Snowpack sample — Buffalo Mountain, Silverthorne, Colorado, USA (2/22/26, 2:02 PM MST)
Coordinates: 39.622, -106.113
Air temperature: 33 °F
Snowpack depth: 63 cm
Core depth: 10 cm
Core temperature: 32 °F
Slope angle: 11°, slope face: 116°
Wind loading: low
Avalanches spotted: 0
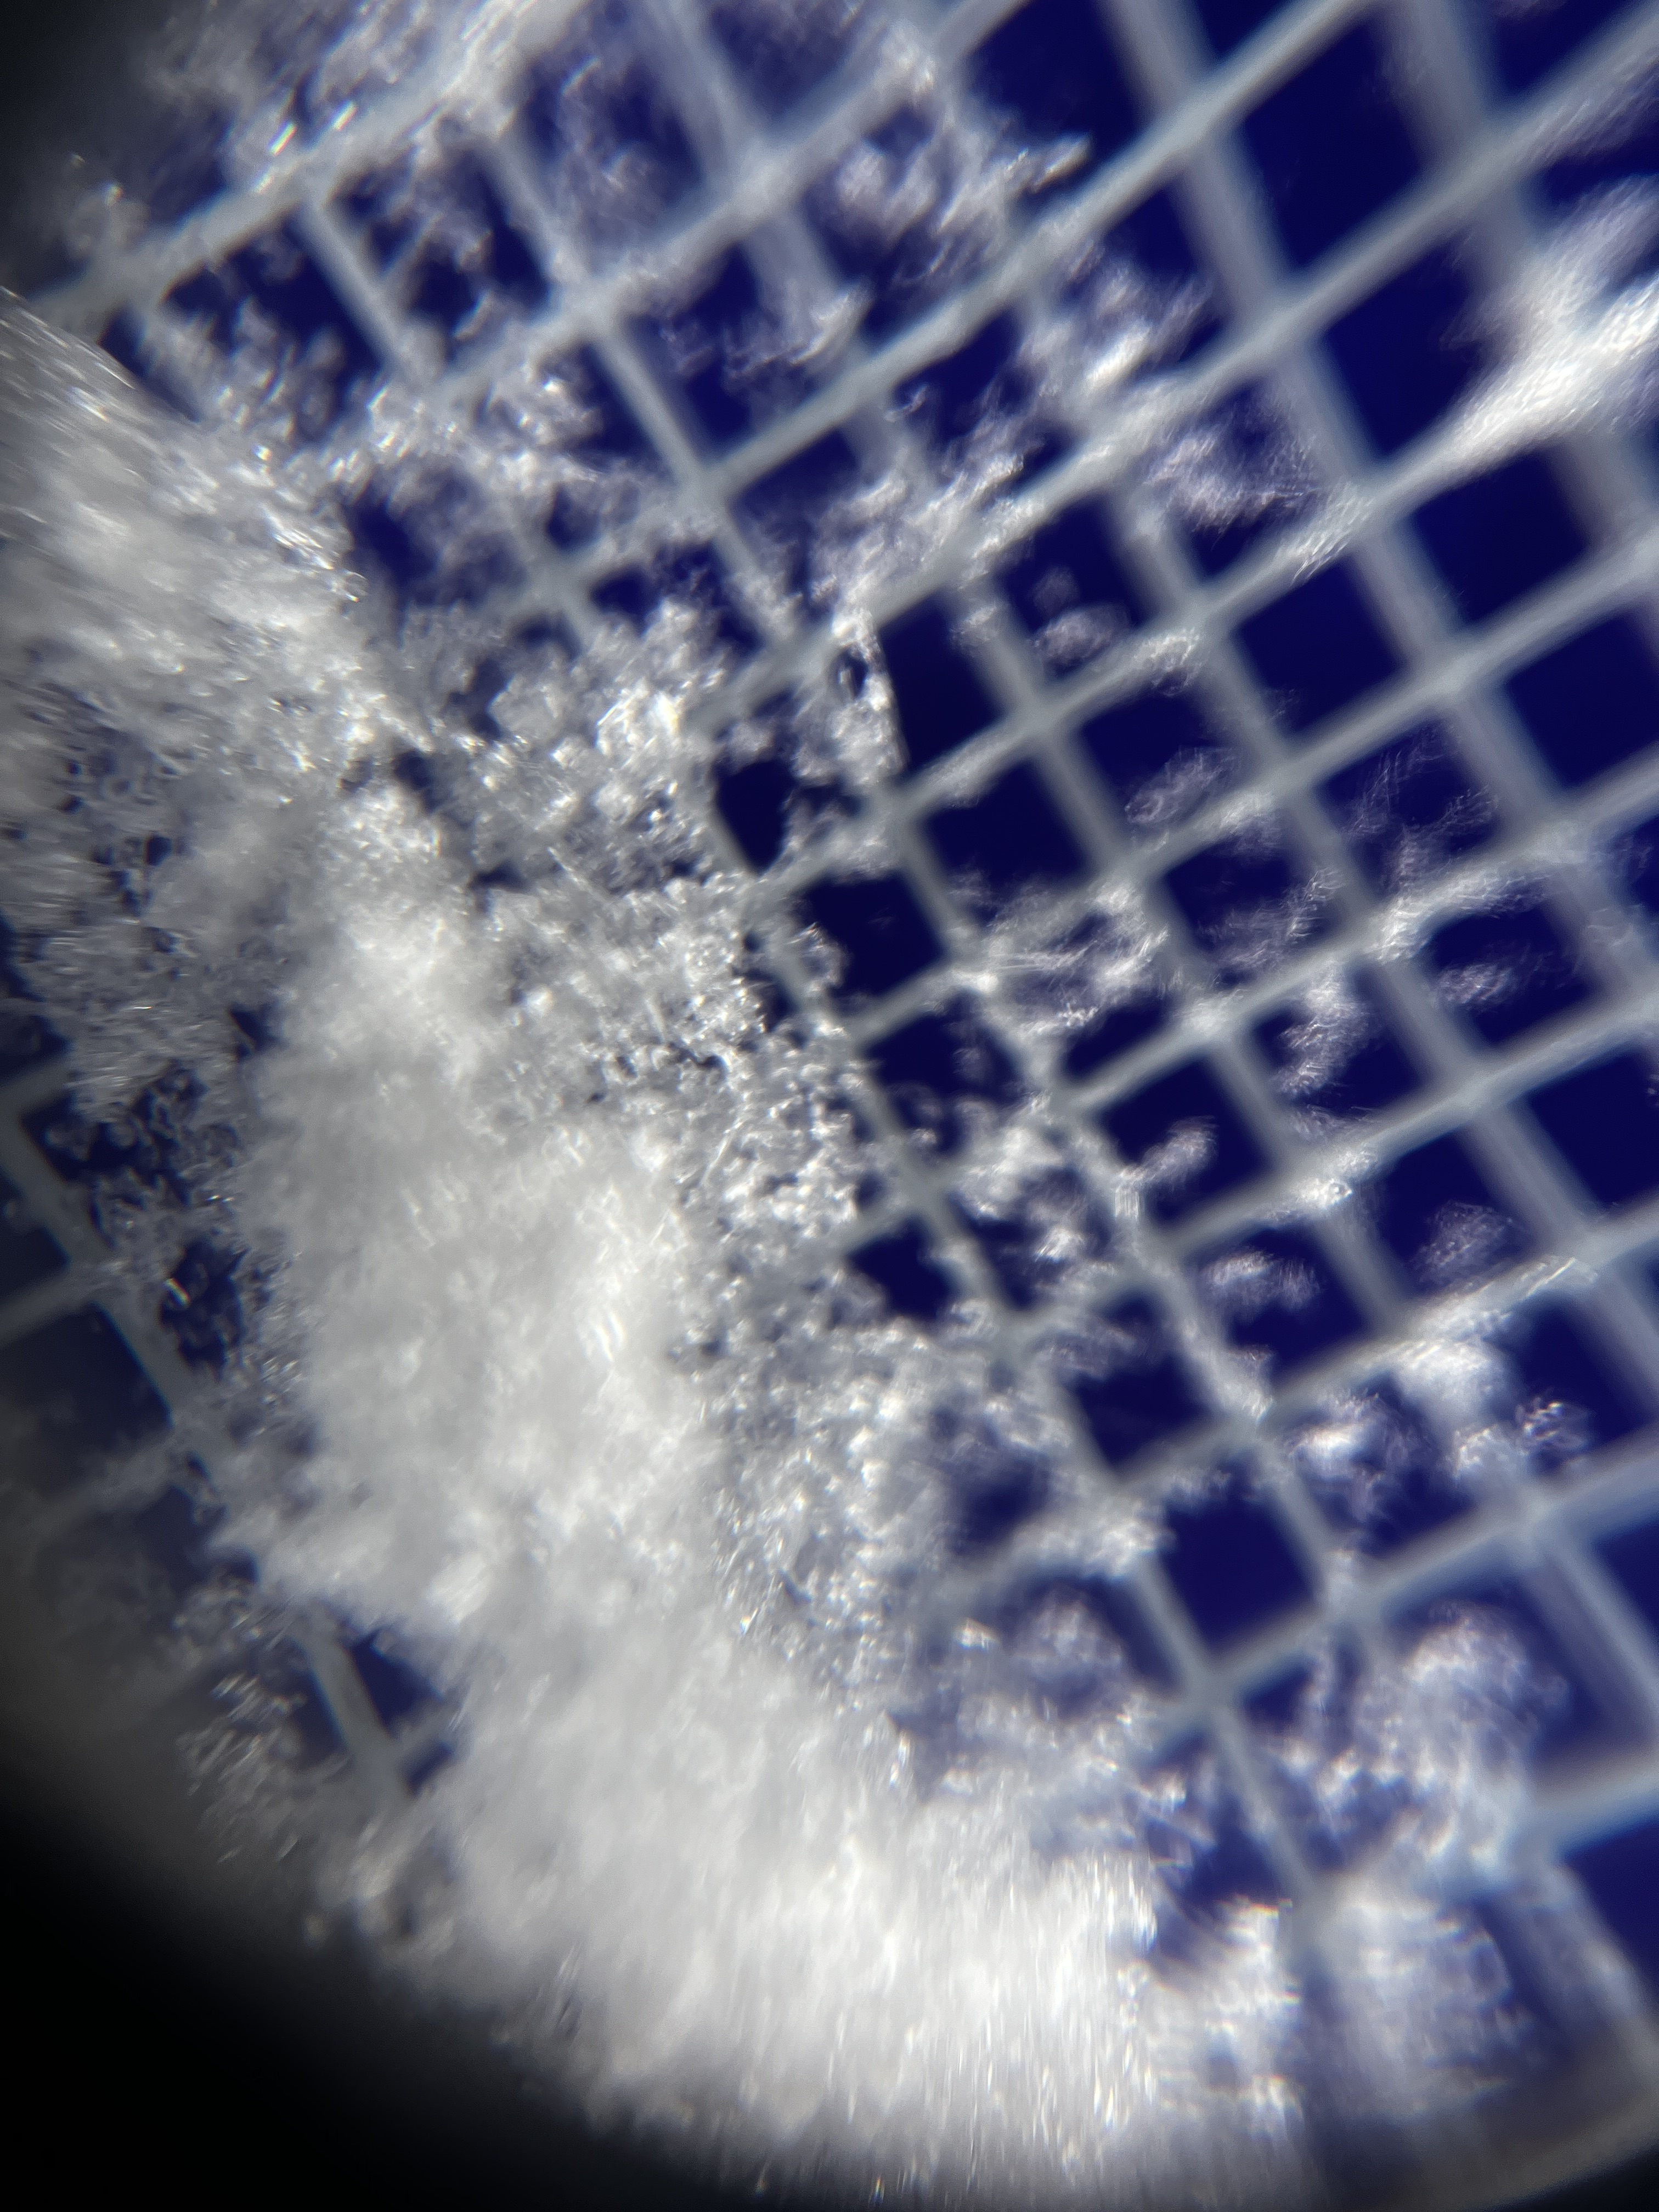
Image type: magnified_profile
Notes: In a firebreak similar to site 1, minimal wind loading with no spotted avalanches (not many faces in view though)